Question: What is the reading of this measurement?
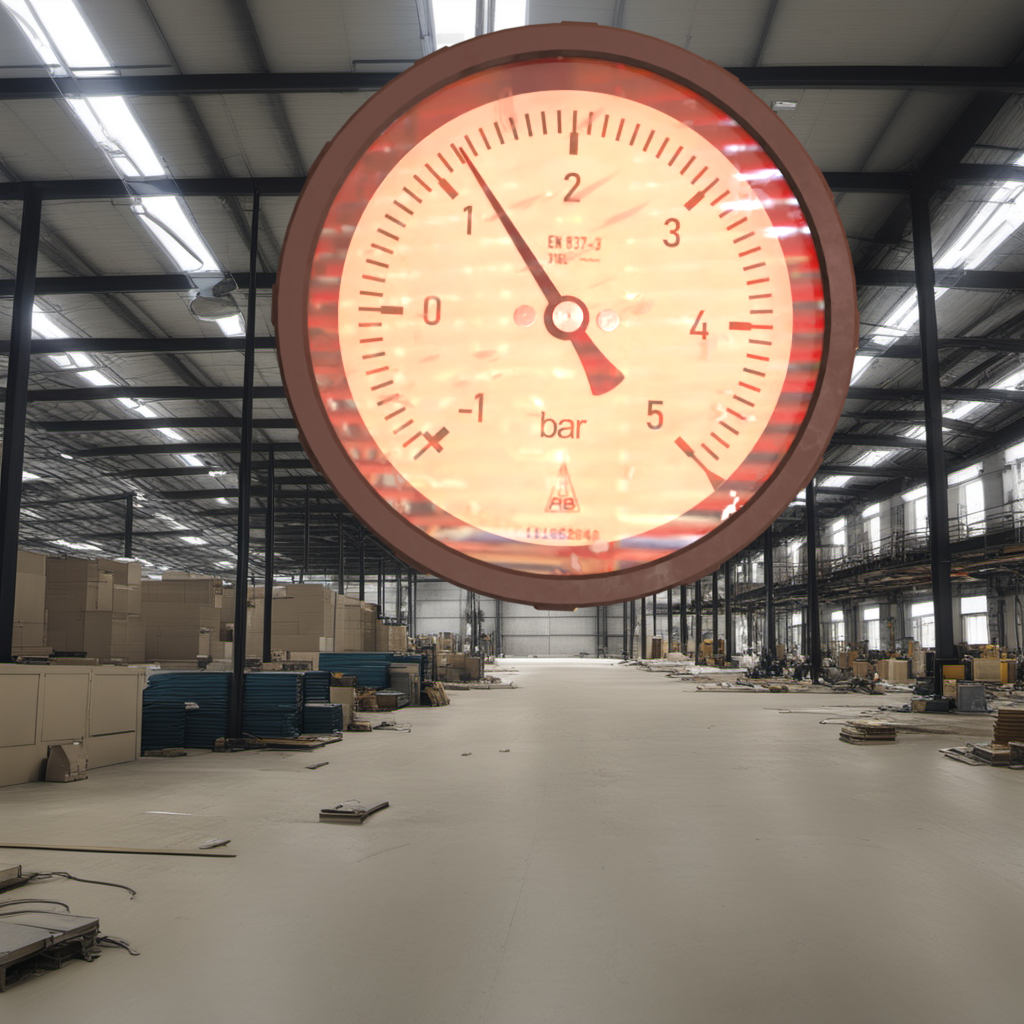
Answer: The result is 1.22
Question: What is the value range of the measurement in the image?
Answer: The range is from -1 to 5
Question: What is the minimum and maximum value of this measurement?
Answer: The minimum value is -1 and the maximum value is 5